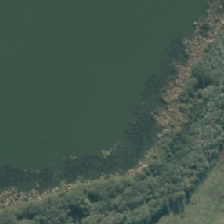
Land cover: lake_pond